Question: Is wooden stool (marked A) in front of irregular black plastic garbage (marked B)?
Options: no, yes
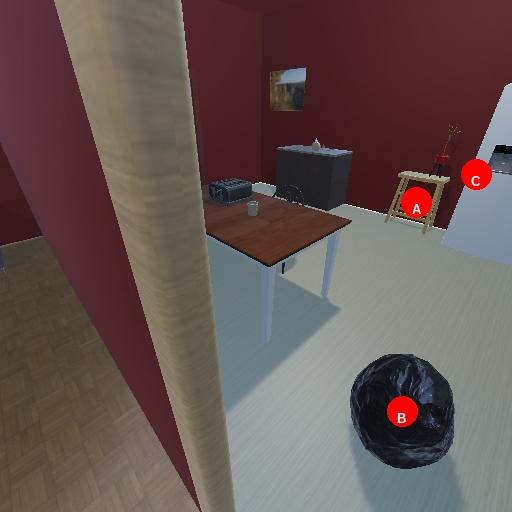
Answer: no